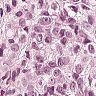
Metastatic tissue present: yes